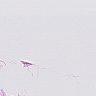
Metastatic tissue present: no